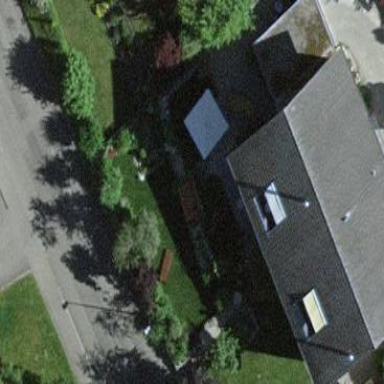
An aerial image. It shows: Terrace building.